Question: did somebody tried to find a pizzamarker like this one with "only" OpenCV so far?

I was trying to detect this one but couldn't get good results so far. I do not know where this marker is in picture (no ROI is possible), the marker will be somewhere in the room (different ligthning effects) and not faceing orthoonal towards us. What I want - the corners and later the orientation of this marker extracted with the corners but first of all only the 5Corners. (up, down, left, right, center)
I was trying so far: threshold, noiseclearing, find contours but nothing realy helped for a good result. Chessboards or square markers are normaly found because of their (parallel) lines- i guess this can't help me here...
What is an easy way to find those markers?
How would you start?
Use other colorformat like HSV?
A step-by-step idea or tutorial would be realy helpfull. Cause i couldn't find tuts at the net. Maybe this marker isn't called pizzamarker -> does somebody knows the real name?
thx for help
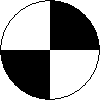
Answer: First - thank you for all of your help.
It seems that several methods are usefull. Some more or less time expansive.
For me it was the easiest with a template matching but not with the same marker.
I used only a small part of it...

this can be found 5 times(4 times negative and one positive) in this new marker:

now I use only the 4 most negatives Points and the most positive and got my 5 points that I finaly wanted. To make this more sure, I check if they are close to each other and will do a cornerSubPix().